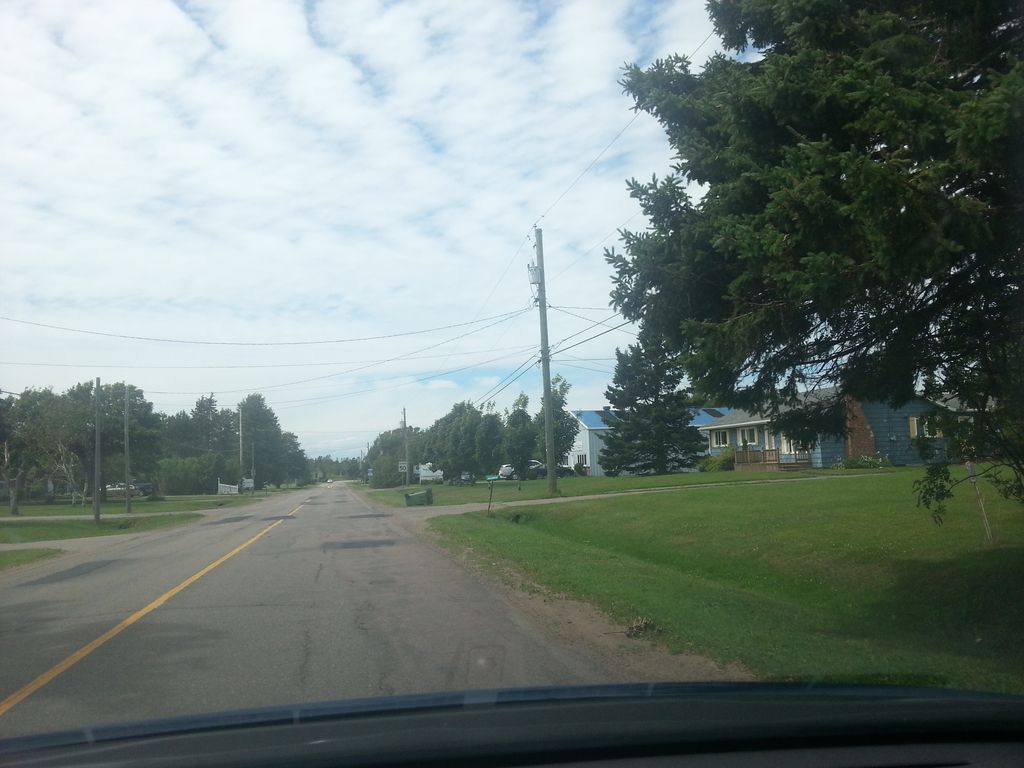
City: charlottetown